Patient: sex F, age 33
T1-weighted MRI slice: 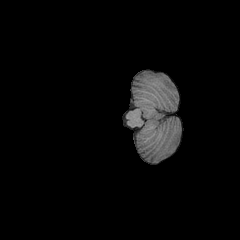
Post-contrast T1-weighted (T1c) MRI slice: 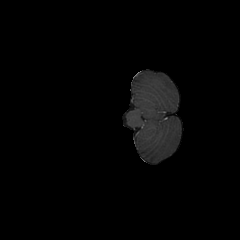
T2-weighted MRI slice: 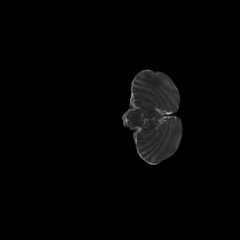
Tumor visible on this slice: no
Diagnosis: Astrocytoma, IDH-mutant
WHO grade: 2